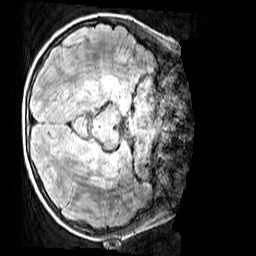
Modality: FLAIR
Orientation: axial
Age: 9
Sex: male
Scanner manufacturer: siemens
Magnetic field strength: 3 T
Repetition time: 5 s
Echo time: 0.388 s